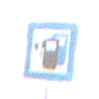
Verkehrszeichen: LadestationFuerElektrofahrzeuge
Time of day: SunriseSunset
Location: Outdoor (Urban)
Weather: PartlyCloudy
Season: NotSpecified
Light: Natural